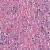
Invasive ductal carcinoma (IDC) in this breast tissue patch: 1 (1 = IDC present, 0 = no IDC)